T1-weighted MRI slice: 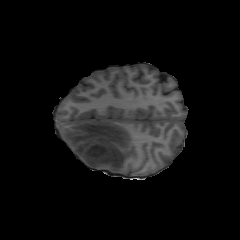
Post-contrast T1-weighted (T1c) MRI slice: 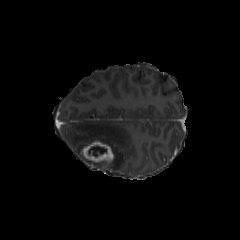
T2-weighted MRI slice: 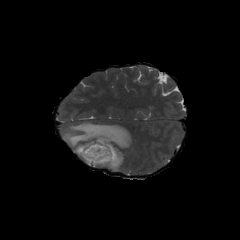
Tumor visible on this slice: yes